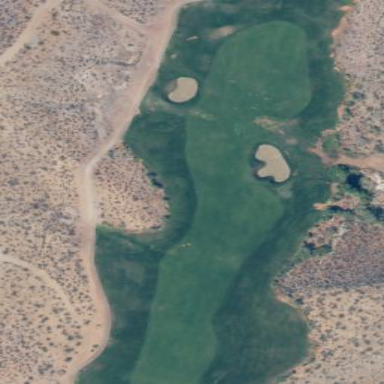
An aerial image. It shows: Rough area on grassy golf course.